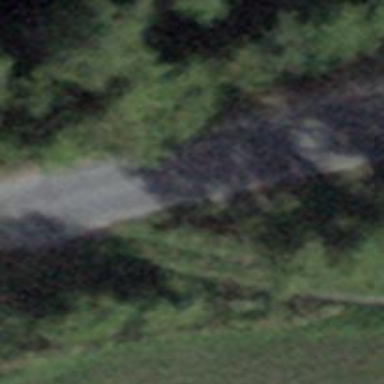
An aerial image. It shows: Unclassified paved road with cycle track.